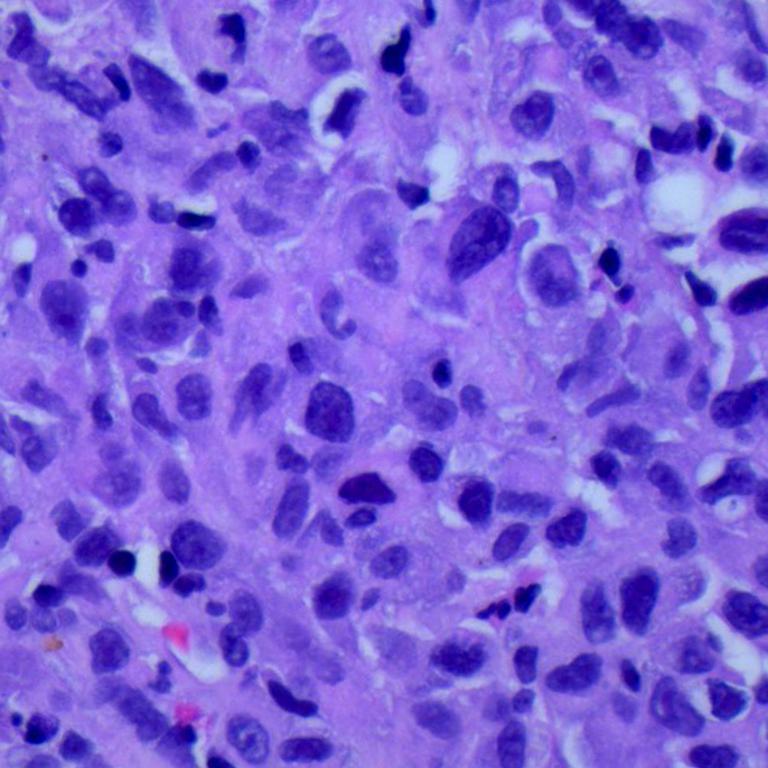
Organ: lung
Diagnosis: adenocarcinomas